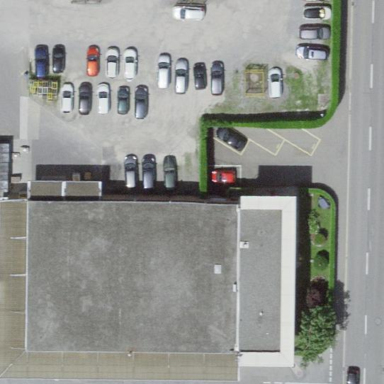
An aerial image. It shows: Industrial building.